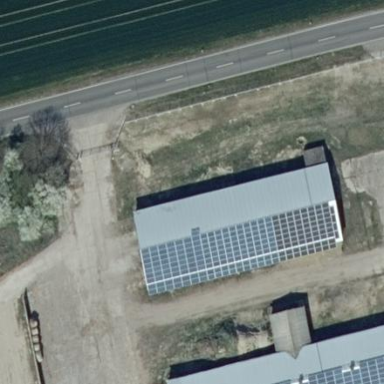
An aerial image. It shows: Building equipped with solar photovoltaic panel for generating electricity. The small installation is solar power generator.